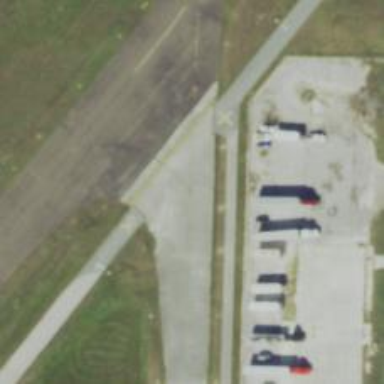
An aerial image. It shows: View of taxiway at the airport.